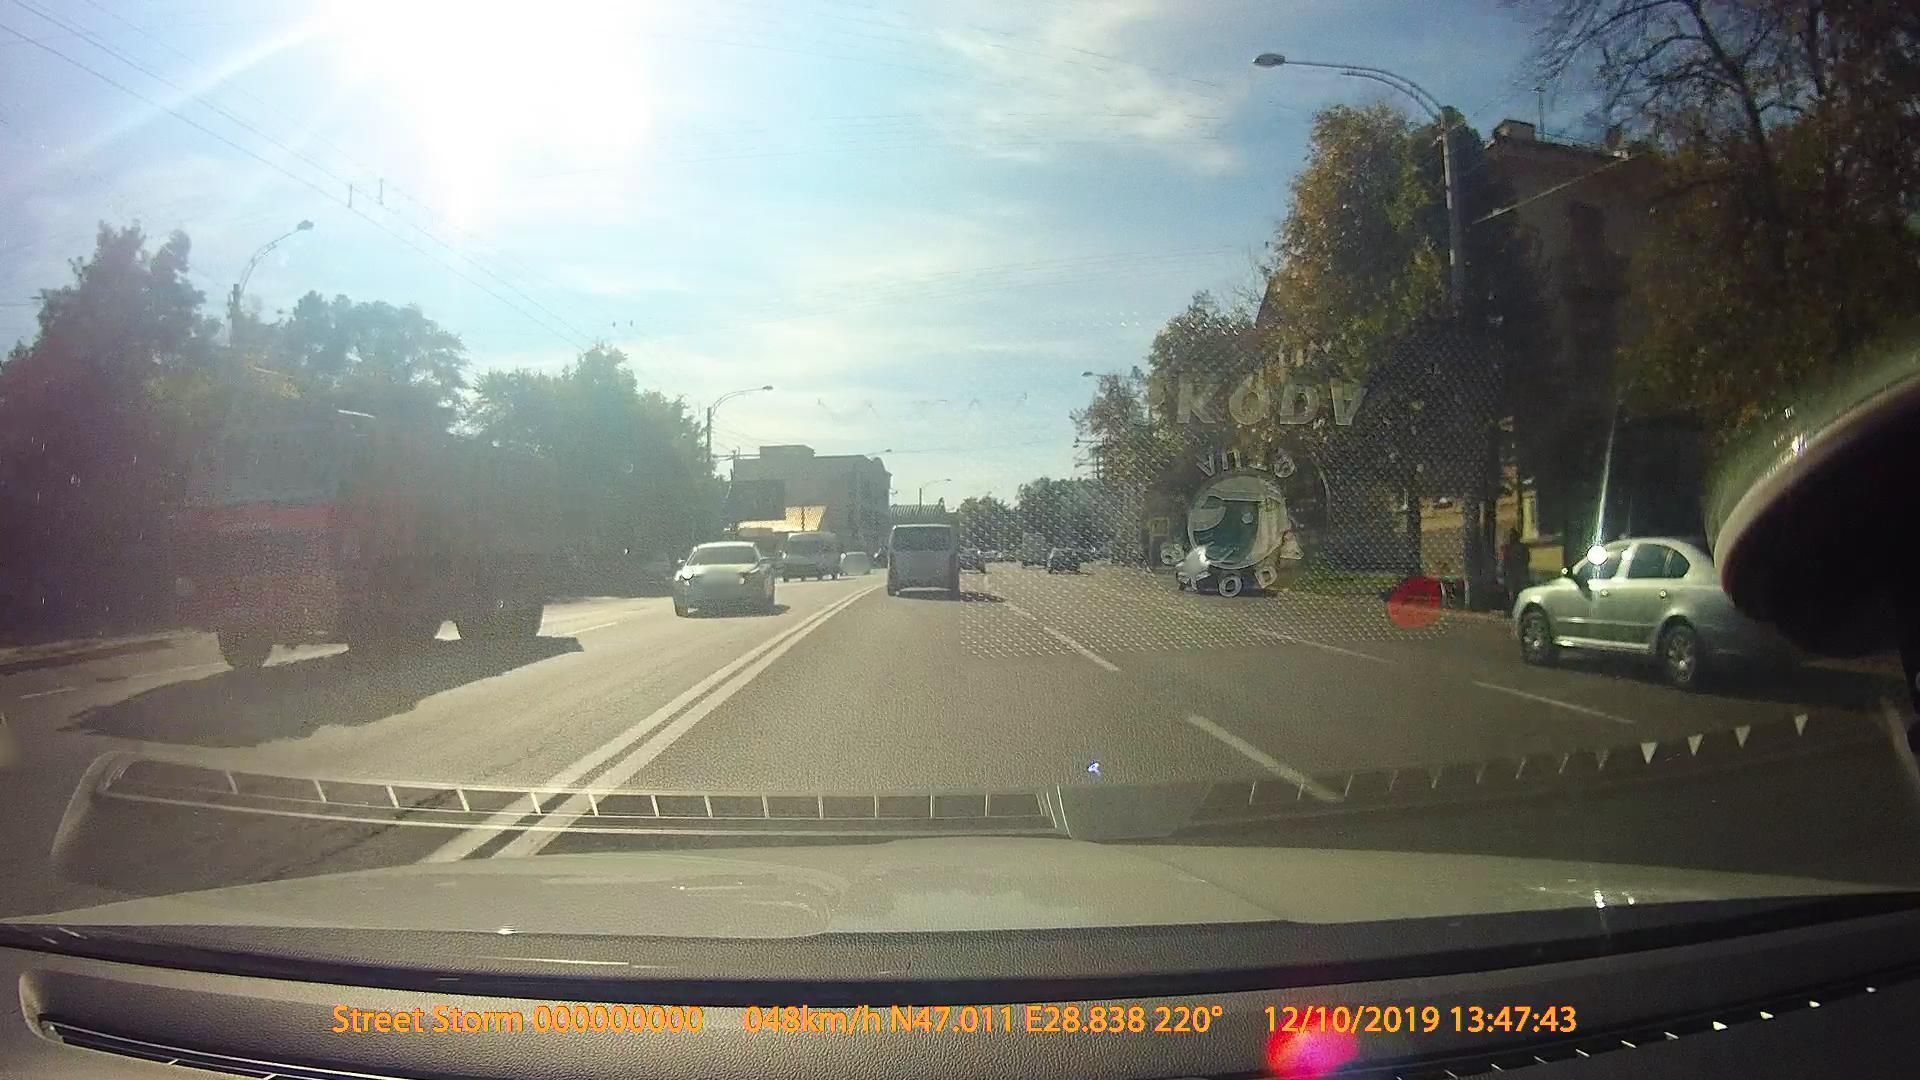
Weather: clear
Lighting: day
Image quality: good
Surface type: driving surface
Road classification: primary
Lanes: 2
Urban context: urban centre
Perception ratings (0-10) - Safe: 0.79, Lively: 2.84, Beautiful: 1.42, Boring: 2.51, Depressing: 4.92, Wealthy: 4.63